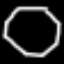
Label: octagon